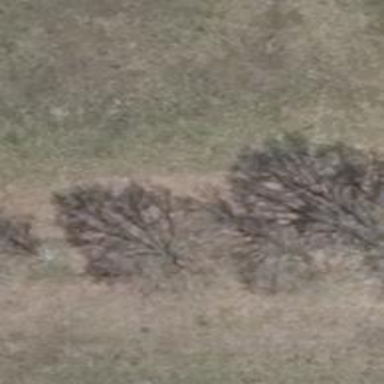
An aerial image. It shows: Deciduous broadleaved tree.